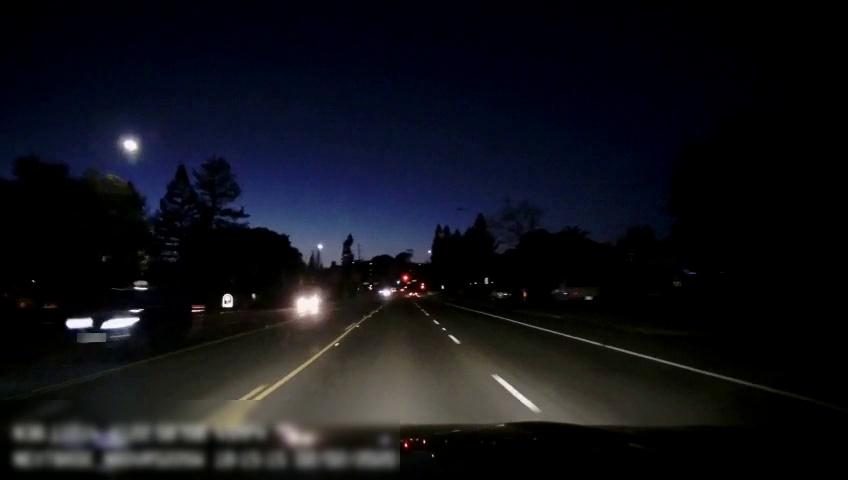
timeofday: Night
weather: Other
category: Drivable Space
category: Drivable Space
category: Vehicles | Car
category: Vehicles | Car
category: Vehicles | SUV
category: Vehicles | SUV
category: Lanes | Alternate Lane
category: Lanes | Current Lane
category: Lanes | Current Lane
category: Lanes | Opposite Lane